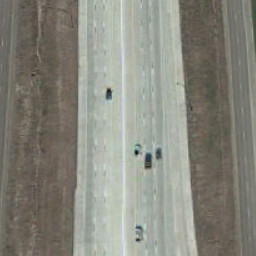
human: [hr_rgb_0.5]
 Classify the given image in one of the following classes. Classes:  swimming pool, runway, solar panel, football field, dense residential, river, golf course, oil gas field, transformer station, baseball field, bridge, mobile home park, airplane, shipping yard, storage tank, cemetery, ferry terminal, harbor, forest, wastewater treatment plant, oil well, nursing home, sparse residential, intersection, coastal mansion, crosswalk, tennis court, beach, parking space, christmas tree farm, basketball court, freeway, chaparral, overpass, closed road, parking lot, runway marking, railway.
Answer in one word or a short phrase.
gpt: freeway